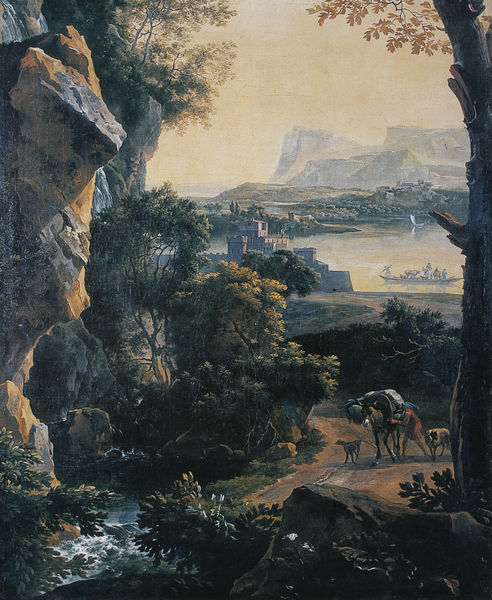
Titel: Italienische Landschaft mit Eselstreiber
Künstler: Ferdinand Kobell
Standort: Mainz
Institution: Landesmuseum
Schlagwörter: baum, berg, blau, blätter, felsen, gemälde, gestein, himmel, laub, mann, schatten, wasser, weiß, wolken, bäume, fluss, gelb, grün, landschaft, menschen, ocker, see, stadt, teich, ufer, äste, ausschnitt, blumen, braun, grau, hintergrund, licht, männer, orange, schwarz, gebäude, hund, hunde, tier, tiere, weg, beige, malerei, wand, mensch, stein, steine, tragen, öl, bach, dämmerung, erde, häuser, hügel, natur, stamm, zweige, busch, büsche, gebüsch, gewässer, pfad, sonne, sträucher, land, figur, blatt, person, pflanzen, höhle, tal, wald, wasserfall, boot, esel, genre, handel, kahn, pferd, reiter, hellblau, aussicht, gischt, küste, pfütze, schiff, segel, segelboot, wellen, düster, ansicht, italien, süden, vedute, fischer, gepäck, last, schleppen, berge, fels, felswand, gebirge, sonnenlicht, dorf, luftperspektive, sonnenuntergang, kuh, schlucht, steil, herbst, spur, romantik, strom, strömung, ölgemälde, staffage, zinnen, klippe, ruine, lamm, schaf, burg, türme, idyll, festung, baun, ölmalerei, landzunge, maultier, muli, villa, fisch, himme, blaugrau, tümpel, geäst, gezweig, gebirgsbach, sonnenstrahlen, grotte, graublau, eiche, lasttier, packesel, arkadien, träger, repoussoir, schroff, lasten, halbinsel, rhein, quelle, gondel, brug, ideallandschaft, lastesel, wildwasser, steir, dirf, duster, gisch, kaub, steilwand, himmek, bberge, felsnase, staker, stubben, gindel, burg+, hhund, geälst, ku, prferd, enburg